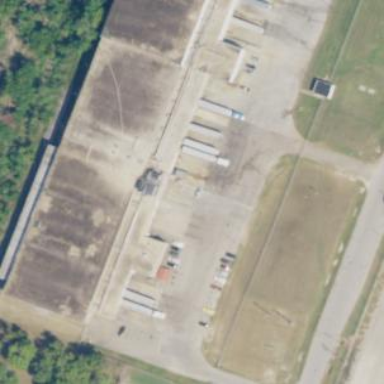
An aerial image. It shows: Industrial area featuring warehouse.